Question: My question is simple, i want to show a dialog with an animated circle like this

Is there a portable way to do this and without using .gif images?
NOTE: the image was an example, i want to use the one included in pygtk
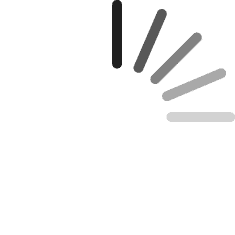
Answer: Use 'Gtk.Spinner' if GTK is indeed what you mean.